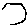
Label: hexagon